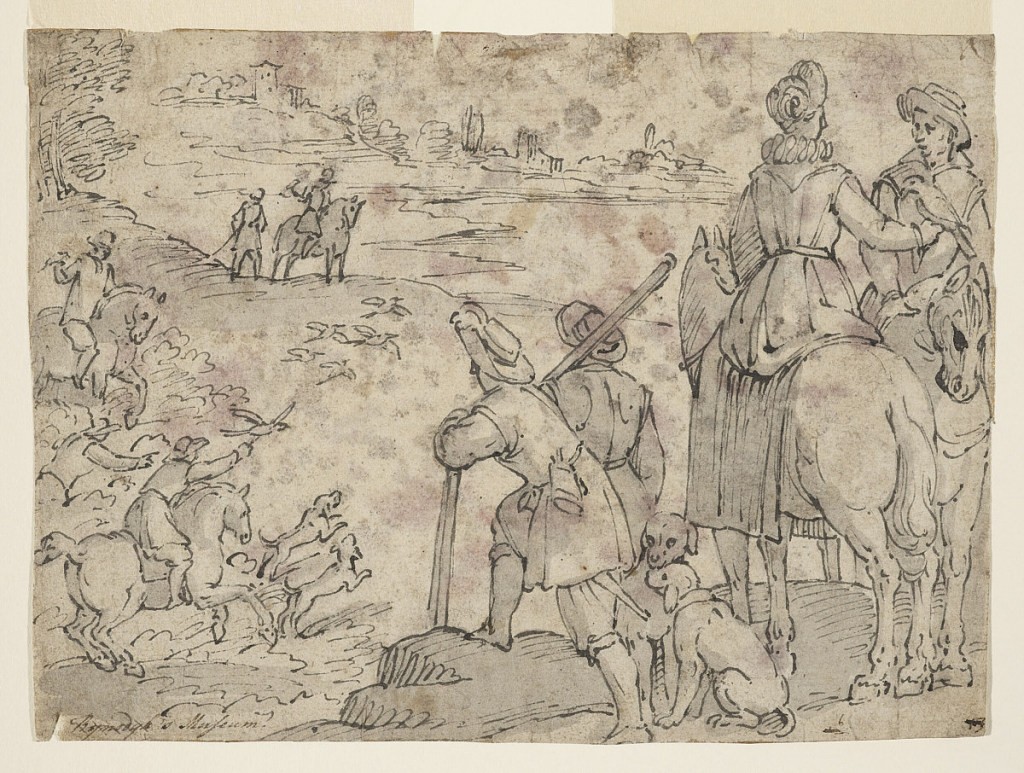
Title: A Hunt Scene
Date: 1600–1630
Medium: Pen and ink, brush and gray wash on paper
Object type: Drawing
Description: A woman and man on horseback converse, as a hunt takes place in the left middle distance. Two figures and two dogs in the foreground. Horseman with falcon at left.